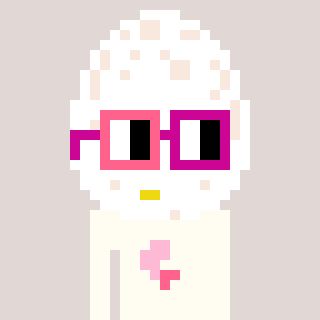
a pixel art character with square pink and red glasses, a egg-shaped head and a grayscale-colored body on a warm background